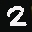
Label: 2